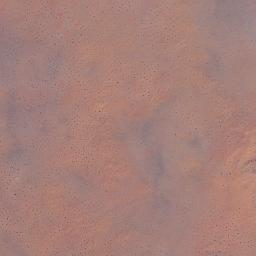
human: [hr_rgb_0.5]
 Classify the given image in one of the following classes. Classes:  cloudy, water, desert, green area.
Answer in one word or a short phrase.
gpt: desert